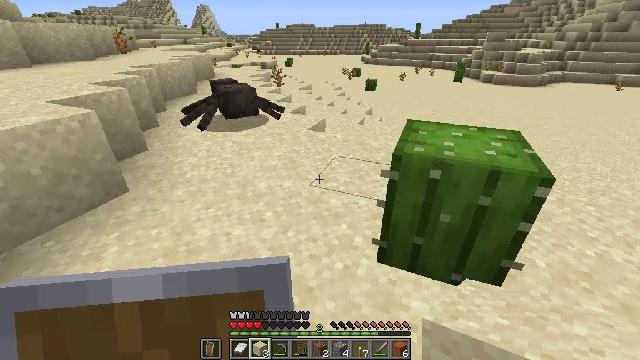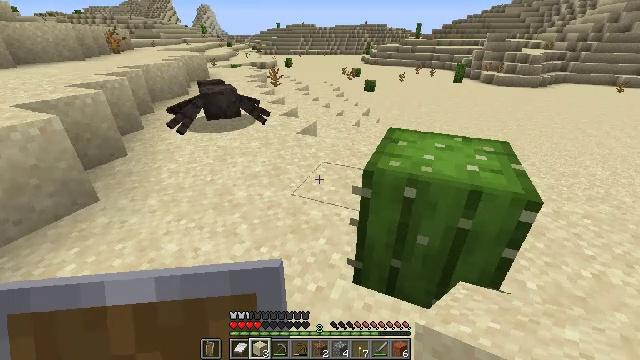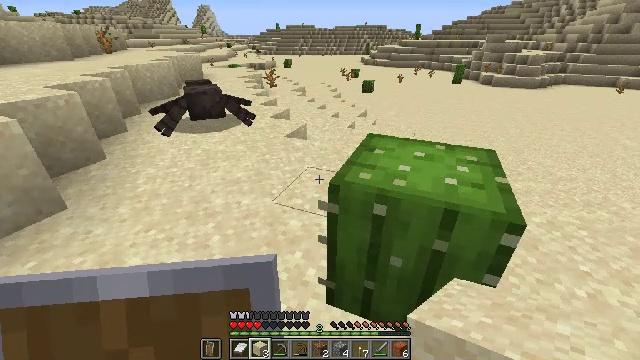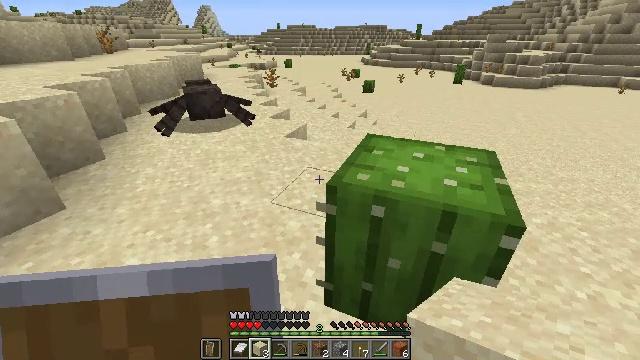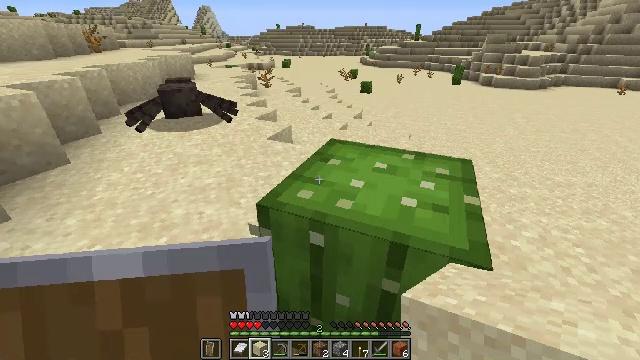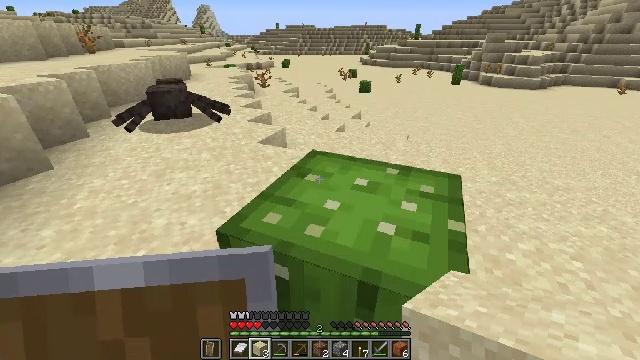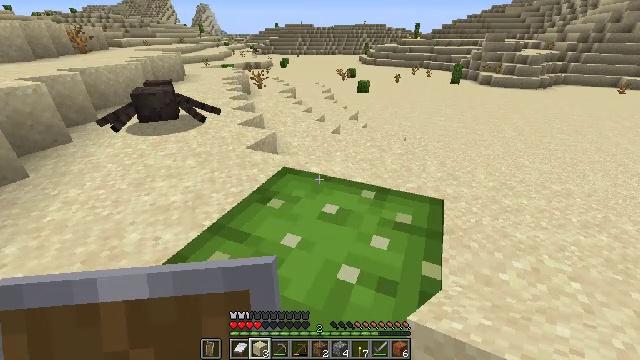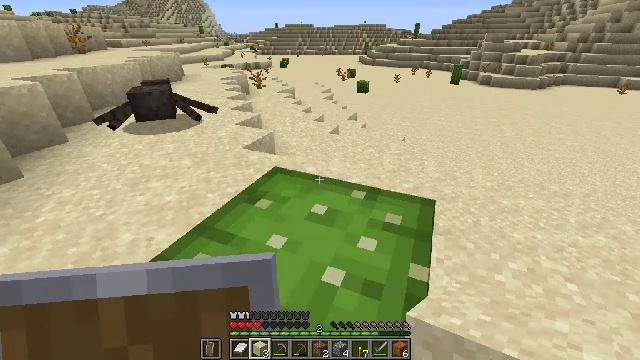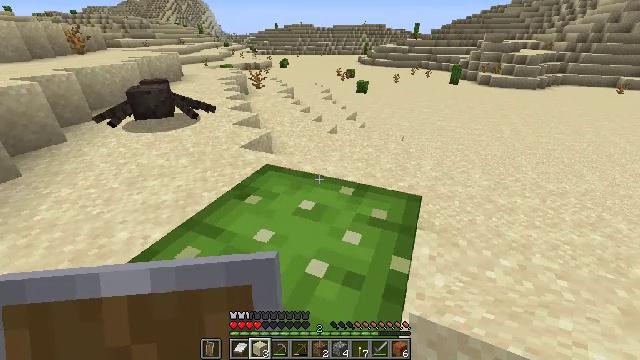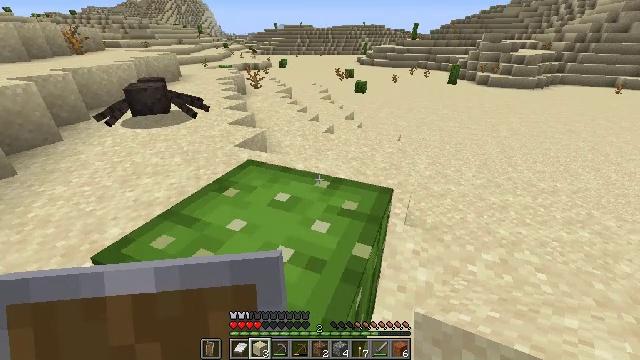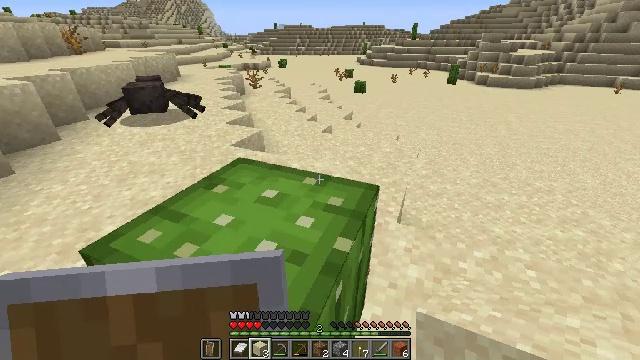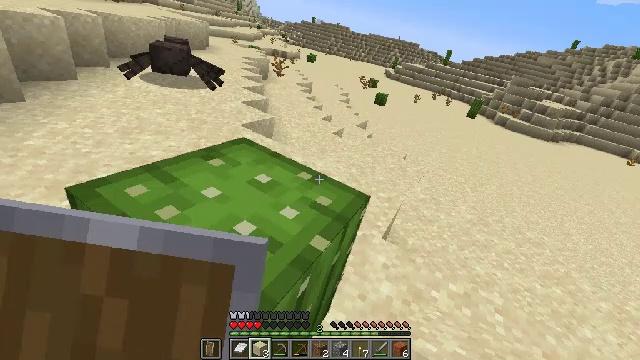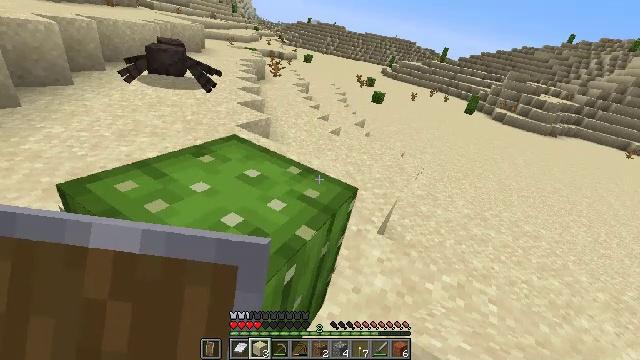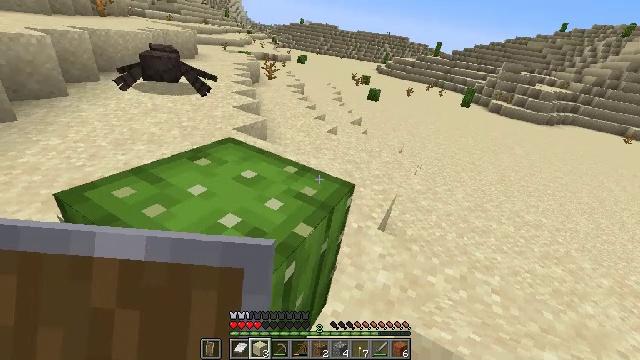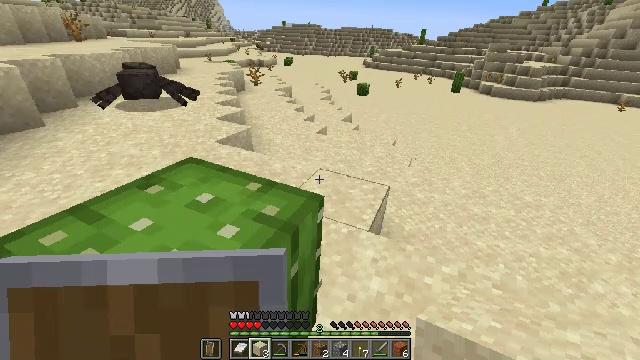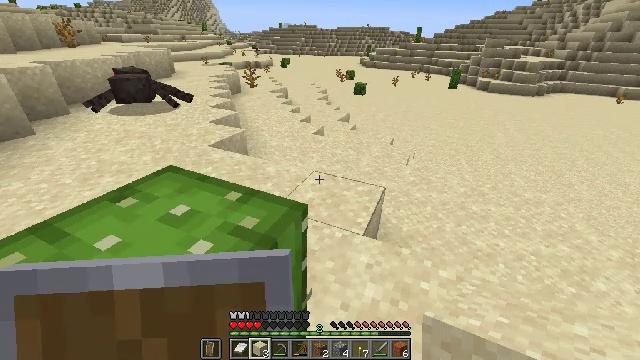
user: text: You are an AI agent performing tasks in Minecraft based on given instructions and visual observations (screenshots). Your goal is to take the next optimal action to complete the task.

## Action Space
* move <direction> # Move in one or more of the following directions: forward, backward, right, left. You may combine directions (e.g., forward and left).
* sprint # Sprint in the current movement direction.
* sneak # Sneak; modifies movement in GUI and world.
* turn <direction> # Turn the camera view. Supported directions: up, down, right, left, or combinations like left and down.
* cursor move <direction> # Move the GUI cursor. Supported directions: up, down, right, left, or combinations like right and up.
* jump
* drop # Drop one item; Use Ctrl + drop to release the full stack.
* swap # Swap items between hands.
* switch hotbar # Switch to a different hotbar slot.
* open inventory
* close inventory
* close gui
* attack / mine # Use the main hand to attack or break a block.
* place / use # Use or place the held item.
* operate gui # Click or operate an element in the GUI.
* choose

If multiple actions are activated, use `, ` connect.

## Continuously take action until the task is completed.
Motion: motion action
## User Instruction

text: Mine sand by the water.
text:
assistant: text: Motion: move forward and move right
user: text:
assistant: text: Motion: move forward and move right
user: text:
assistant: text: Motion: move forward and move right
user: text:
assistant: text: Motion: move forward and move right
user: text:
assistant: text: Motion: move forward and move right
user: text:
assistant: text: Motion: move forward and move right
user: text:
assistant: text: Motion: move forward and move right
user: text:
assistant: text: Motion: move forward and move right
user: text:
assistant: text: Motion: move forward and move right
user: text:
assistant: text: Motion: move forward and move right
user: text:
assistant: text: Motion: move forward and move right
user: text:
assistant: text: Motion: move forward and move right
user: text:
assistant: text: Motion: move forward and move right
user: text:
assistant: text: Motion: move forward and move right
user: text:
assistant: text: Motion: move forward and move right
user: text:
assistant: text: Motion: move forward and move right
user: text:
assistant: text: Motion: move forward and move right
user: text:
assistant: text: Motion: move forward and move right
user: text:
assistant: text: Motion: move forward and move right
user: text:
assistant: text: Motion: move forward and move right
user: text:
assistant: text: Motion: move forward and move right
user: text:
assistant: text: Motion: move forward and move right
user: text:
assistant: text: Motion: move forward and move right
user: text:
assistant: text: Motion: move forward and move right
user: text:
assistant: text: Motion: move forward and move right, turn right
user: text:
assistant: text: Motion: move forward and move right, turn right and up
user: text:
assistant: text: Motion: move forward and move right, turn right and up
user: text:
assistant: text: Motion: move forward and move right, turn right and up
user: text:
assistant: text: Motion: move forward and move right, turn right and up
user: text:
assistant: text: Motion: move forward and move right, turn right and up